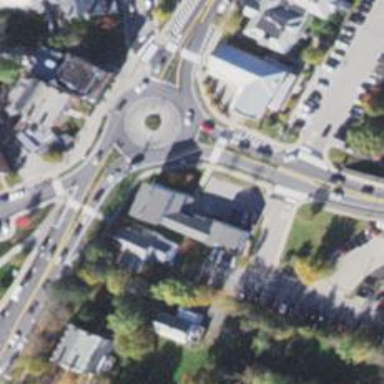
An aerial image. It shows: Secondary road with asphalt surface leading to roundabout.